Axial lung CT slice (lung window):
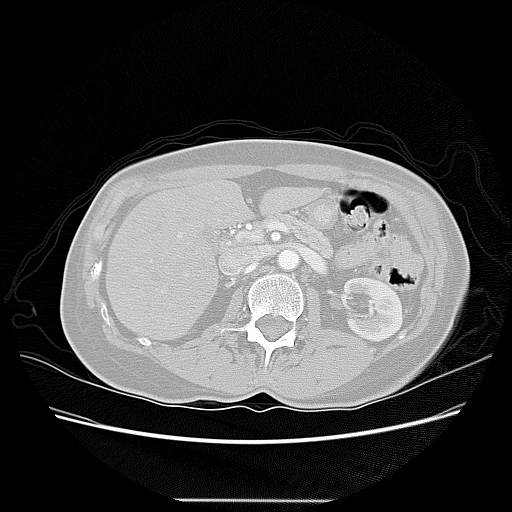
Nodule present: no